Interaction volume radius: 5 \u00c5
Interaction volume height: 30 \u00c5
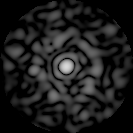
Disorder parameter: 0.8345